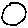
Label: circle